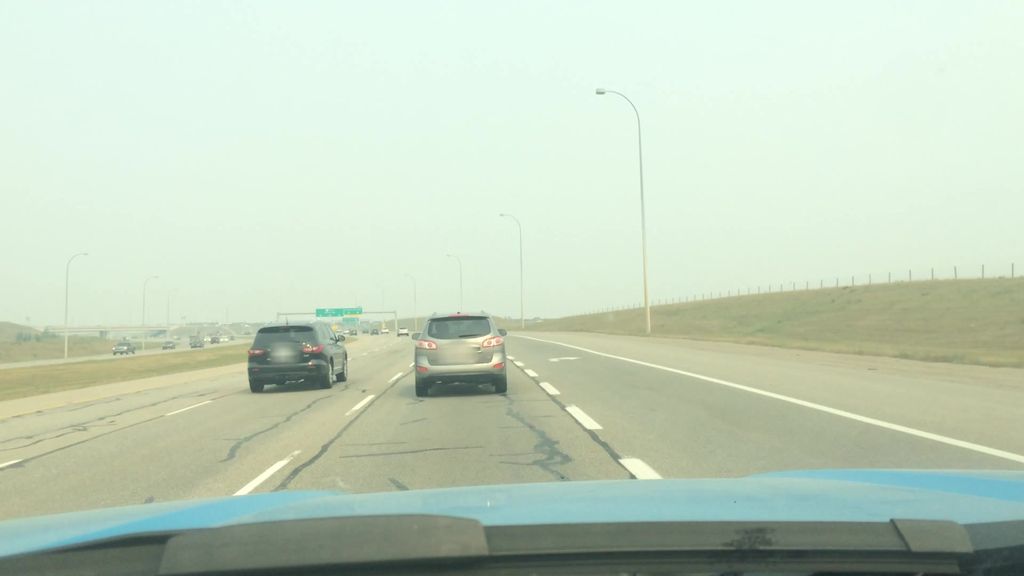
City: calgary